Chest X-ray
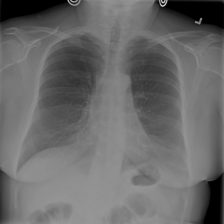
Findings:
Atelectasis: negative
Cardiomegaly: negative
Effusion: negative
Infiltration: positive
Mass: negative
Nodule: negative
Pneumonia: negative
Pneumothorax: negative
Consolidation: negative
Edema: negative
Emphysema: negative
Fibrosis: negative
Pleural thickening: negative
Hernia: negative